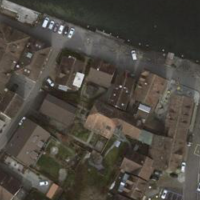
EUNIS habitat code: 54
Species observed at this site:
Corvus corone
Alcedo atthis
Sylvia borin
Larus marinus
Limosa limosa
Aegithalos caudatus
Larus cachinnans
Spinus spinus
Cygnus columbianus
Poecile palustris
Larus michahellis
Cygnus olor
Ardea alba
Erithacus rubecula
Cuculus canorus
Dryocopus martius
Tringa glareola
Phoenicurus ochruros
Phoenicurus phoenicurus
Corvus corax
Periparus ater
Anas acuta
Tringa ochropus
Cyanistes caeruleus
Mergus serrator
Sturnus vulgaris
Chloris chloris
Pyrrhula pyrrhula
Larus canus
Troglodytes troglodytes
Passer domesticus
Mareca penelope
Passer montanus
Calidris alpina
Turdus merula
Circus aeruginosus
Spatula clypeata
Mareca strepera
Hirundo rustica
Mergus merganser
Milvus milvus
Milvus migrans
Turdus pilaris
Regulus regulus
Coccothraustes coccothraustes
Motacilla alba
Delichon urbicum
Numenius arquata
Tachybaptus ruficollis
Certhia brachydactyla
Podiceps cristatus
Actitis hypoleucos
Turdus philomelos
Fulica atra
Anas crecca
Anthus spinoletta
Dendrocopos major
Podiceps nigricollis
Turdus viscivorus
Falco peregrinus
Buteo buteo
Anthus pratensis
Gallinago gallinago
Strix aluco
Turdus iliacus
Chroicocephalus ridibundus
Phylloscopus collybita
Gallinula chloropus
Alauda arvensis
Pica pica
Sitta europaea
Garrulus glandarius
Columba livia
Panurus biarmicus
Saxicola rubicola
Falco tinnunculus
Picus viridis
Ficedula hypoleuca
Motacilla cinerea
Anas platyrhynchos
Linaria cannabina
Aythya ferina
Streptopelia decaocto
Ciconia ciconia
Aythya fuligula
Fringilla coelebs
Aythya marila
Tadorna tadorna
Coloeus monedula
Carduelis carduelis
Columba palumbus
Phalacrocorax carbo
Dryobates minor
Fringilla montifringilla
Mergellus albellus
Parus major
Columba oenas
Anser anser